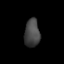
Tissue: lung
Cell type: T cells
Senescence score: 0.2278
Nuclear area (px): 420
Mean DAPI intensity: 69.419